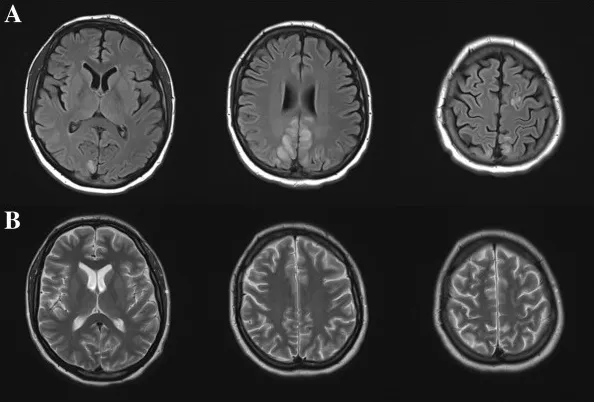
Axial MRI brain of patient. In panel A, there are T2-FLAIR hyperintensities involving the paramedian parietal and occipital lobes, suggesting vasogenic edema. T2-weighted images in panel B were taken three months after discharge and show a resolution of the abnormalities, confirming the diagnosis of PRES.
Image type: radiology (mri)